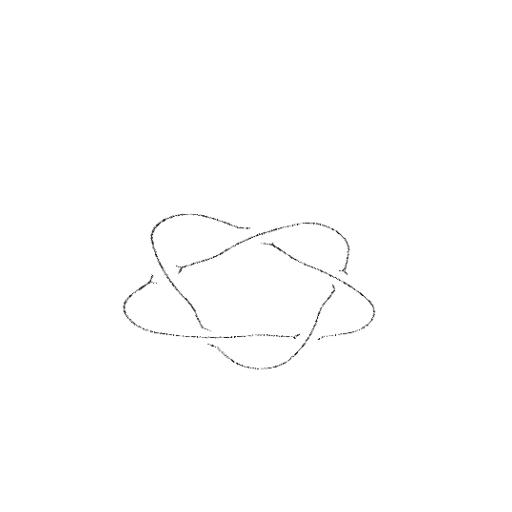
Crossing number: 5